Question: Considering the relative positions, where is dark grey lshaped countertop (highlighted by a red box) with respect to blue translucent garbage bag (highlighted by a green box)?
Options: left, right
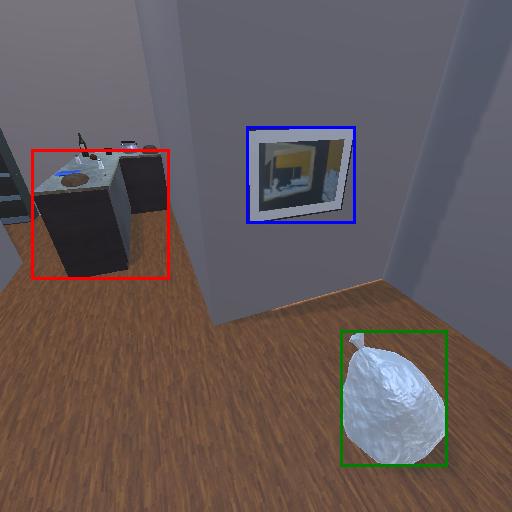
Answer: left